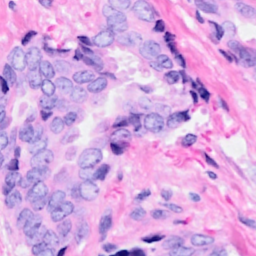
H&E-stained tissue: Breast